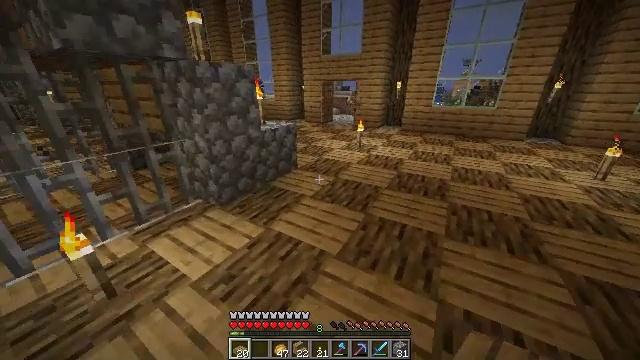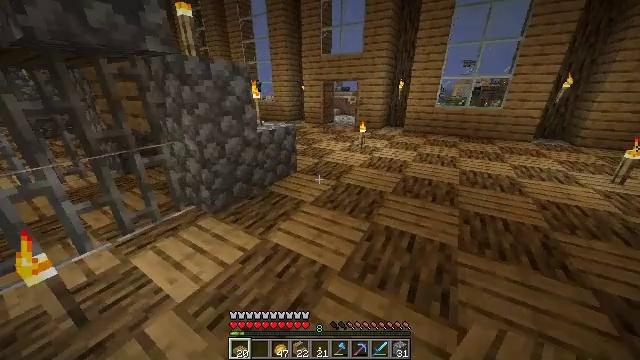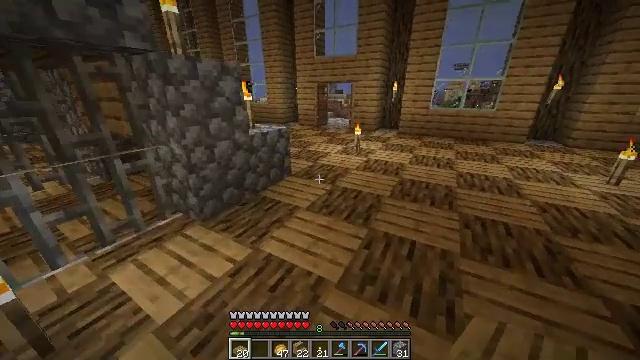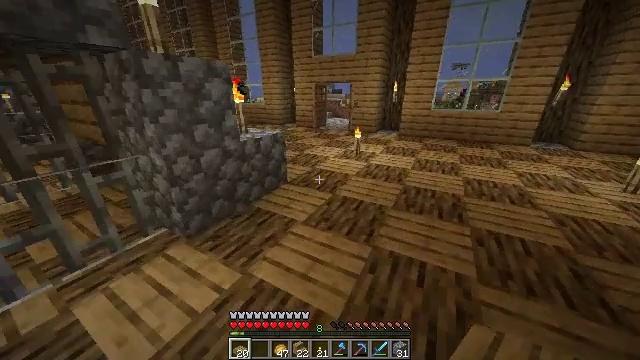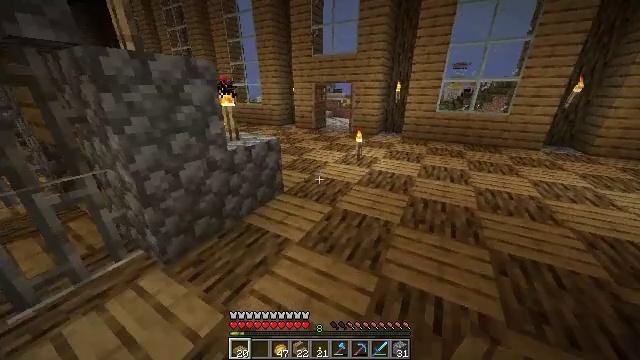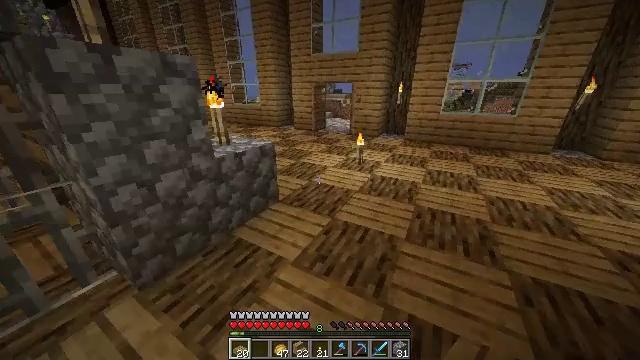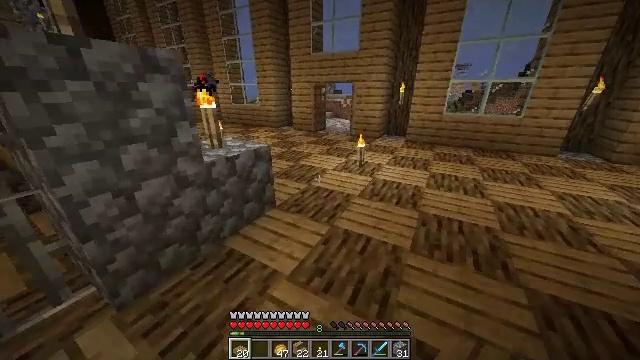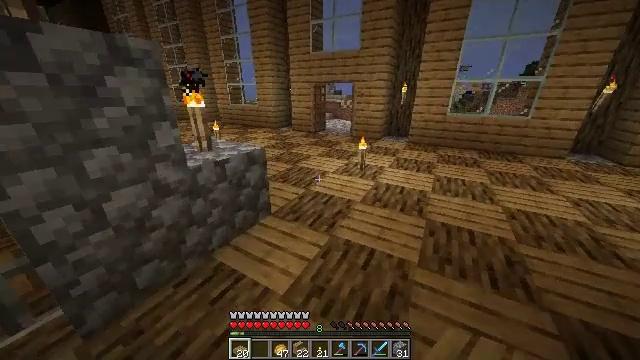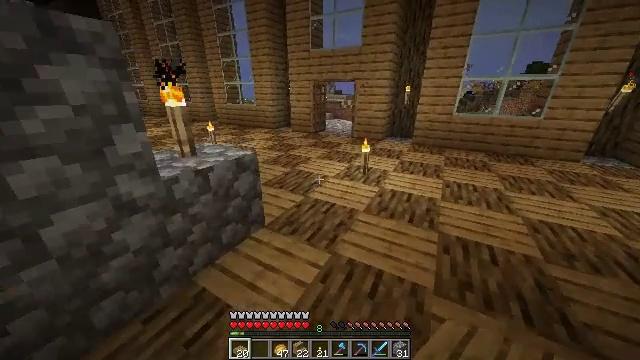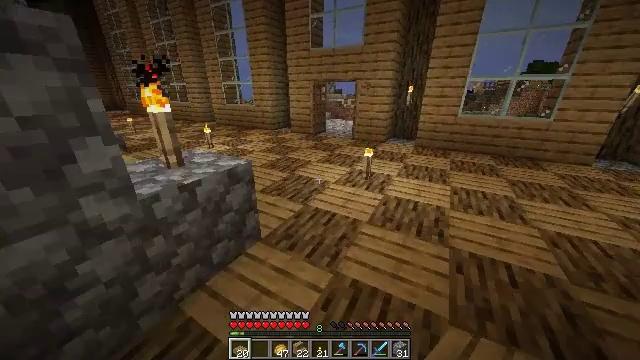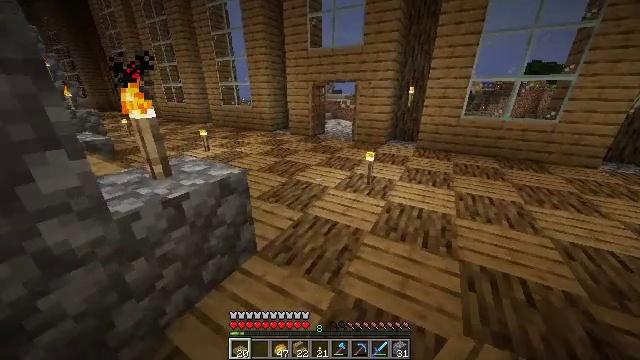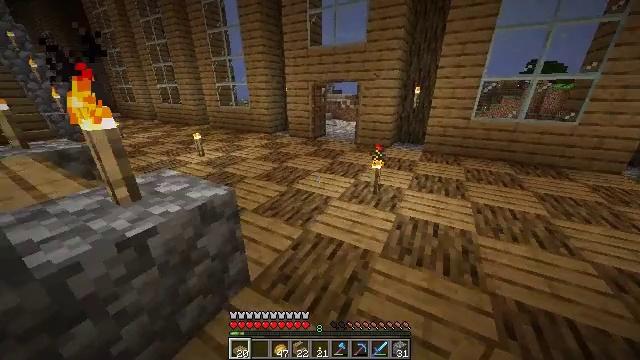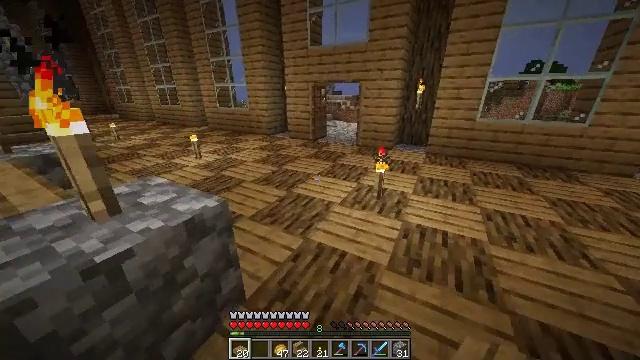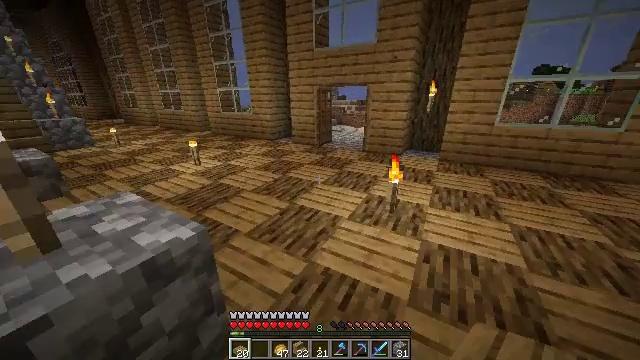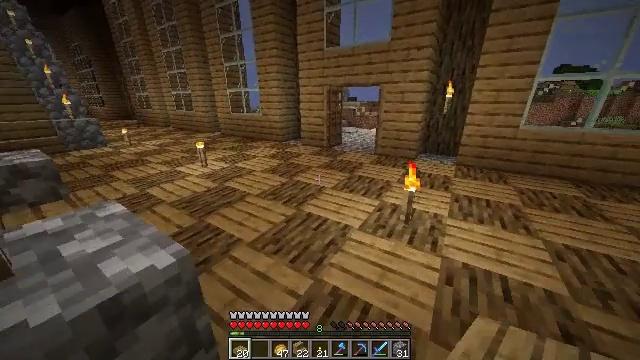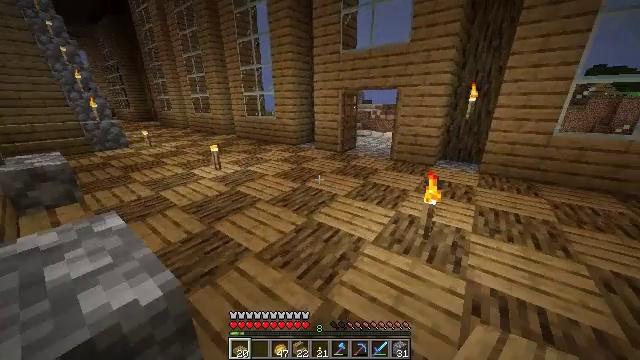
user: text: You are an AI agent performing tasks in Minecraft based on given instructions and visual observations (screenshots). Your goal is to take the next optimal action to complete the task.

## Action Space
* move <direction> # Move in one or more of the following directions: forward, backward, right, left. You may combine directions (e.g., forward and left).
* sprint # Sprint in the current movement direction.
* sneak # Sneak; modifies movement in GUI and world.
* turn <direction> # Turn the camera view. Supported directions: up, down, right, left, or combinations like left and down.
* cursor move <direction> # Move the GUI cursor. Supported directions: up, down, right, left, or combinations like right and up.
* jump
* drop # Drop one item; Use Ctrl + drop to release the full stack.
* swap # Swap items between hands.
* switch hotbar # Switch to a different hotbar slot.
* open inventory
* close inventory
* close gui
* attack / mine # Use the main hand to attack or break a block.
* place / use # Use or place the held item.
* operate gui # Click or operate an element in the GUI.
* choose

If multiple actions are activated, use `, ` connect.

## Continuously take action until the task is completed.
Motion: motion action
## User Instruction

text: Get iron bars through the crafting table.
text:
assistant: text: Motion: move forward
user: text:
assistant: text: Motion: move forward, turn right
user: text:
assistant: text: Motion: move forward, sprint
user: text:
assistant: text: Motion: move forward, sprint
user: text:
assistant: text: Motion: move forward, sprint
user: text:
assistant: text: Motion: move forward, sprint
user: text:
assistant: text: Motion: move forward
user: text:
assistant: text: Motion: move forward, sprint
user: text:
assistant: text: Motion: move forward, sprint
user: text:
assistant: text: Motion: move forward, sprint
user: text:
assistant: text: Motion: move forward, sprint
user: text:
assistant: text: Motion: move forward
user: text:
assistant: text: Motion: move forward, turn left
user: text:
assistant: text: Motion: move forward, turn left
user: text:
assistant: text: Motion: move forward, turn left
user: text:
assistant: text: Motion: move forward, turn left
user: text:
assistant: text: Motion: move forward, turn left and up
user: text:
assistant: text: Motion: move forward, turn left and up
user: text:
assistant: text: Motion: move forward, turn left and up
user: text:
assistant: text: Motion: move forward, turn left
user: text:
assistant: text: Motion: move forward, turn left, jump
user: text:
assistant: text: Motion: move forward, turn left, jump
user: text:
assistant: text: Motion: move forward, turn left, jump
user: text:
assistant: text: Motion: move forward, turn left, jump
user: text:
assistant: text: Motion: move forward, turn left, jump
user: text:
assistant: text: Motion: move forward, turn left, jump
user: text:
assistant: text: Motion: move forward, turn left, jump
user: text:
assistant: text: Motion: move forward, turn left, jump
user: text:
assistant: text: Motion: move forward, turn left, jump
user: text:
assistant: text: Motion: move forward, turn left, jump